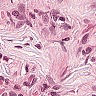
Metastatic tissue present: no